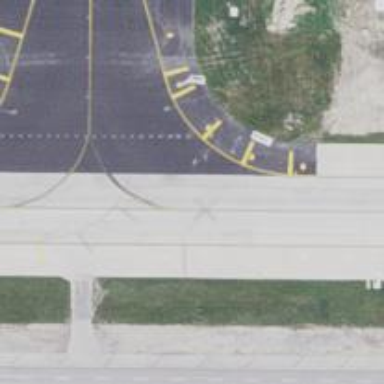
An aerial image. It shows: View of taxiway at the airport.